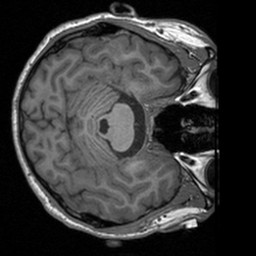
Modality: T1w
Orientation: axial
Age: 22
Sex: male
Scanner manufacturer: siemens
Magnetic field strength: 3 T
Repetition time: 1.9 s
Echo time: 0.00226 s